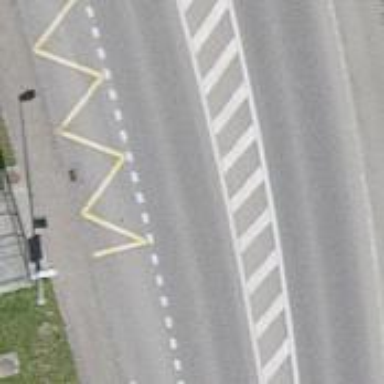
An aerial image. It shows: Bus stop with stop position for public transport.